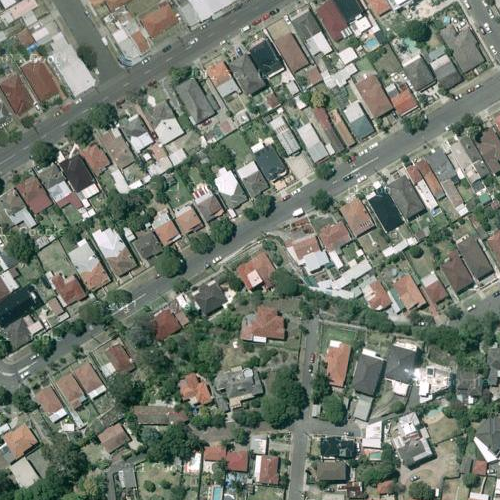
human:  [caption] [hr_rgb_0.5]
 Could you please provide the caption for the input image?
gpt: A residential area with many houses arranged neatly and separated by some roads .

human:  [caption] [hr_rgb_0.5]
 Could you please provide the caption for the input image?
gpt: Many houses arranged in lines while some roads go across .

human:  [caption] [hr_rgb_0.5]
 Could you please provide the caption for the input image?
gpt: Many houses arranged in lines and some roads go through this area .

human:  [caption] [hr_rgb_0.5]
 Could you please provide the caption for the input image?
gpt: Lots of houses arranged in lines and separated by some roads .

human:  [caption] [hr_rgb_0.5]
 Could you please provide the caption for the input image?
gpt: Lots of houses arranged neatly while some roads go across this area .